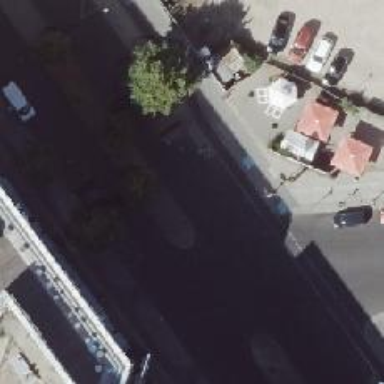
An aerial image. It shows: Unmarked crossing with pedestrian island.